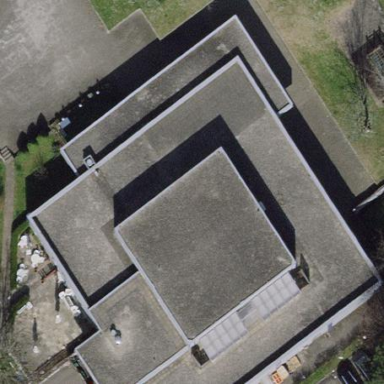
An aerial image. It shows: Restaurant in building.